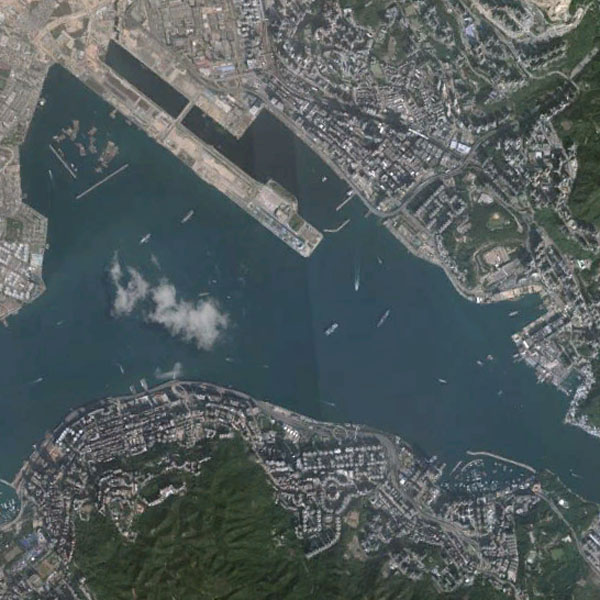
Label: Port